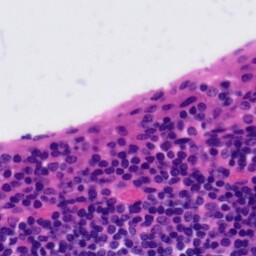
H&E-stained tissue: Tonsil